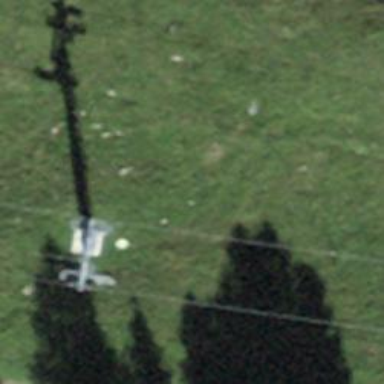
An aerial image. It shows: Pylon used for aerialway.